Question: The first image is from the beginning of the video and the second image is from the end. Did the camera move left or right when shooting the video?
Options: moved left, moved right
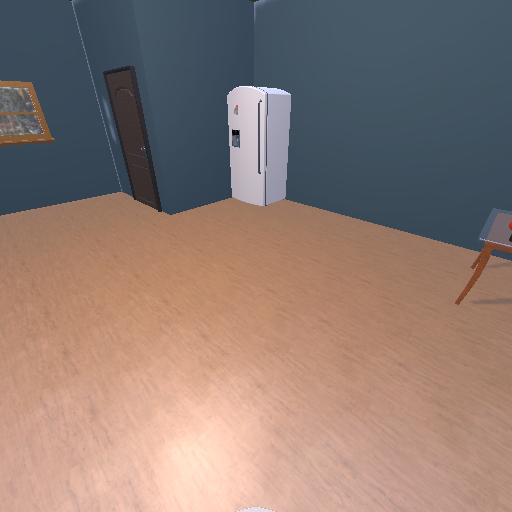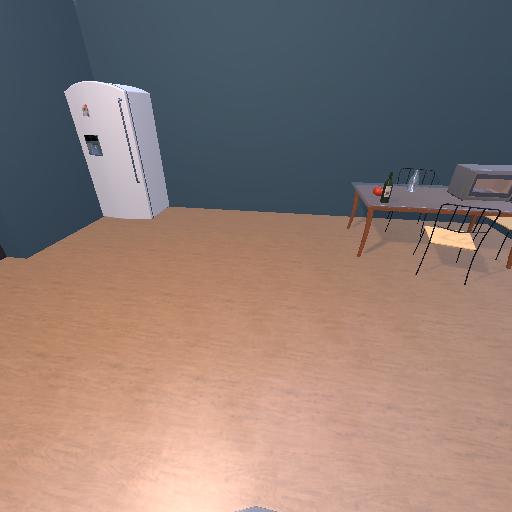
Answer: moved left